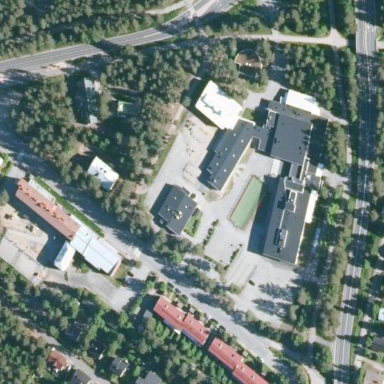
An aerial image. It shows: Kindergarten.